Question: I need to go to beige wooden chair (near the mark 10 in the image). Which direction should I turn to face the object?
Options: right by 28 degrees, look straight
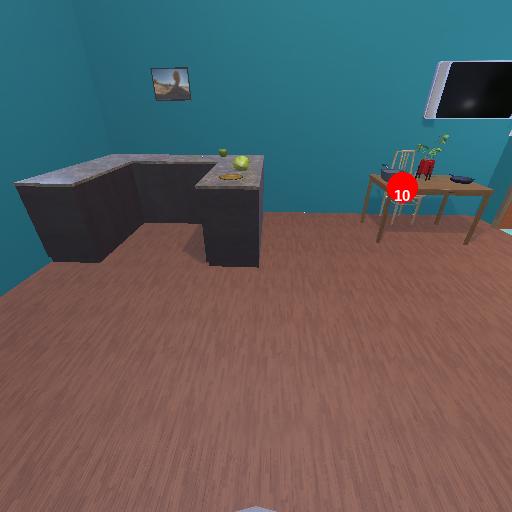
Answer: right by 28 degrees